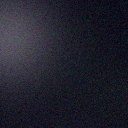
Screen state: off